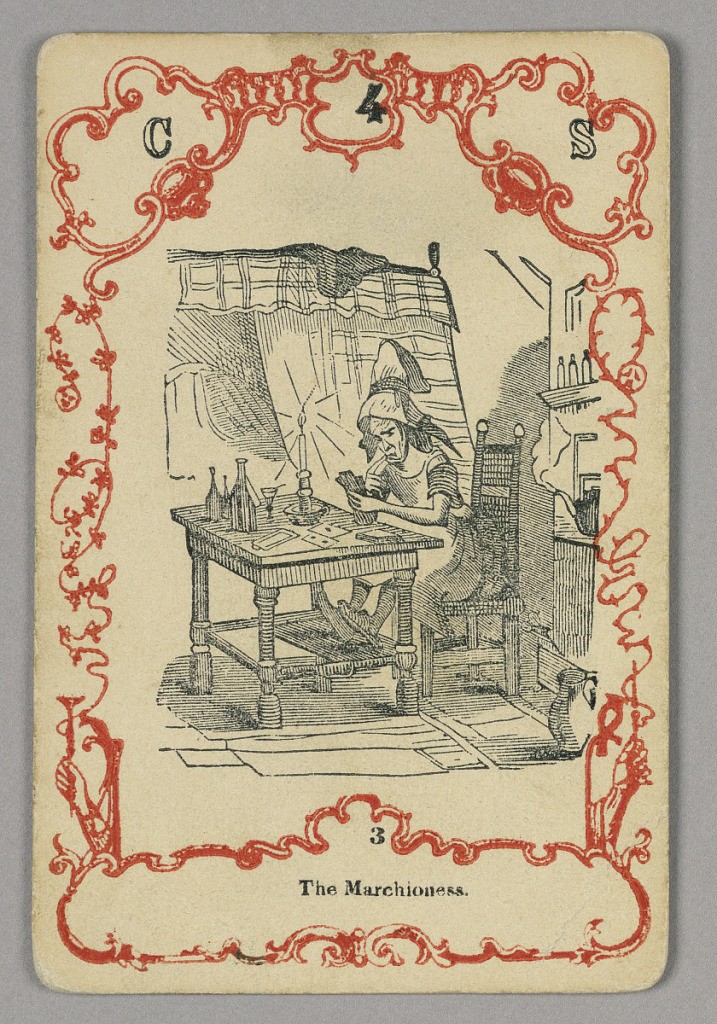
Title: Playing card
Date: ca. 1855
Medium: Red and black ink, paper
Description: At top: C 4 S; below central image: 3